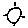
Label: sun